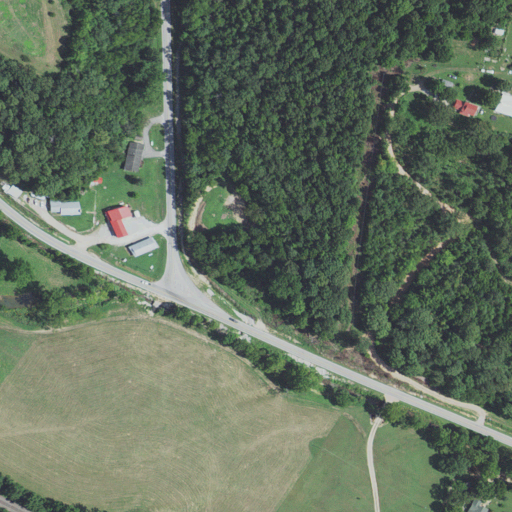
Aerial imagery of valley in Missouri named Sugar Tree Hollow containing deciduous forest, pasture, low intensity development, open development, and medium intensity development